Question: I can't figure how to place a path relative to its sibling path's bounding box. Imagine a box like a window and I want to put a close button to the top right corner of it. Here is the box and close button grouped together after transforming the window (scaling it 3x):
'''
<g id="group24">
<path id="path24" fill="#00aa00" stroke="#00ff00" stroke-width="4" stroke-miterlimit="10" d="M301,585.08v47h45.834l-0.134-21.8
l12.3-0.2l-1-239H253v216c0,0,22,0.2,22,0c0-41,26-31.357,26-31.357V585.08L301,585.08z" transform="matrix(3,0,0,3,-612,-1003.16)"></path>
<path id="close-button" fill="#B40000" d="M256,232c-13.255,0-24,10.745-24,24s10.745,24,24,24s24-10.745,24-24
S269.255,232,256,232z M265.102,270.277l-8.985-8.984l-8.985,8.985l-4.826-4.829l8.983-8.984l-8.984-8.984l4.829-4.826l8.983,8.982
l8.981-8.983l4.83,4.827l-8.983,8.983l8.984,8.983L265.102,270.277z"></path>
</g>
'''
I just append the button after transforming the box (animate callback) to the group24 group dynamically and close button appears like this:

And after when I get the bounding box of the path24 element in group and try to position the close button to the top right:
'''
var p = this.SvgButton.select("path");
var bbox = myBox.getBBox();
var coordString = (bbox.x2 - 10) + " " + (bbox.y);
p.transform("T" + coordString);
'''
the coordinates are always wrong. How can I position the close button to the top right corner of the lightgreen box?
<URL>
Note that scale animation doesn't work in jsfiddle and thats why the example in fiddle works.
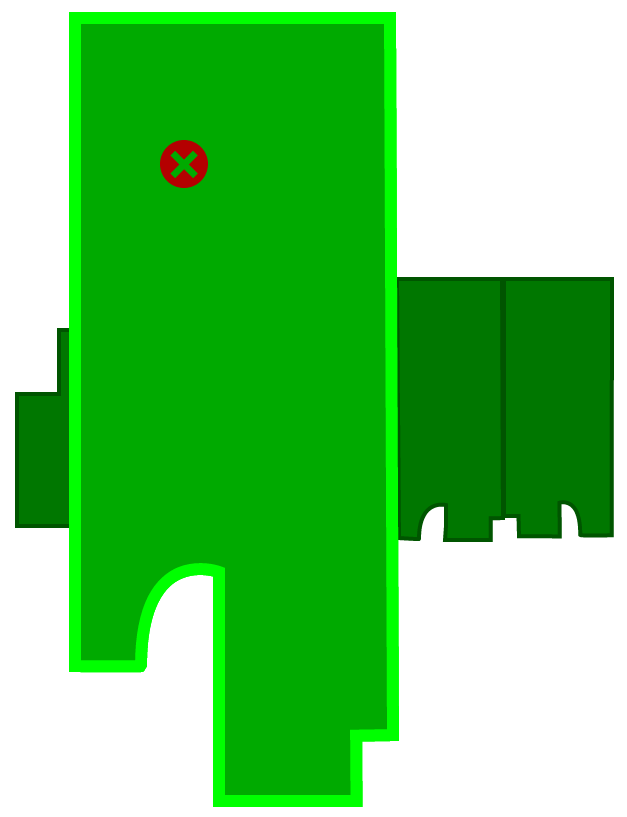
Answer: I've managed to solve the issue by adding a plugin to Snap.Svg which positions elements relative to other Snap objects' bounding boxes. It can be further worked on to provide more transformation types. If anyone's interested here is the code:
'''
Snap.plugin( function( Snap, Element, Paper, global ) {
Element.prototype.getCenter = function() {
var bbox = this.getBBox();
return {x: bbox.cx, y:bbox.cy};
};
Element.prototype.getSize = function() {
var bbox = this.getBBox();
return {w: bbox.width, h:bbox.height};
};
Element.prototype.getPos = function() {
var bbox = this.getBBox();
return {x: bbox.x, y:bbox.y};
};
Element.prototype.getTransformRelative = function(relativeObj, type, absolute, xadjust, yadjust) {
var movex = 0;
var movey = 0;
switch (type) {
case "center":
var c = relativeObj.getCenter();
var elpos = this.getPos();
var elsize = this.getSize();
var movex = c.x - (elsize.w / 2);
var movey = c.y - (elsize.h / 2);
movex = (elpos.x > movex ? 0 - (elpos.x - movex) : movex - elpos.x);
movey = (elpos.y > movey ? 0 - (elpos.y - movey) : movey - elpos.y);
break;
case "topleft":
var movepos = relativeObj.getPos();
var elpos = this.getPos();
movex = (elpos.x > movepos.x ? 0 - (elpos.x - movepos.x) : movepos.x - elpos.x);
movey = (elpos.y > movepos.y ? 0 - (elpos.y - movepos.y) : movepos.y - elpos.y);
break;
case "bottomleft":
var movepos = relativeObj.getBBox();
var elpos = this.getPos();
movex = (elpos.x > movepos.x ? 0 - (elpos.x - movepos.x) : movepos.x - elpos.x);
movey = (elpos.y > movepos.y2 ? 0 - (elpos.y - movepos.y2) : movepos.y2 - elpos.y);
break;
case "topright":
var movepos = relativeObj.getPos();
var rsize = relativeObj.getSize();
var elsize = this.getSize();
var elpos = this.getPos();
movex = (elpos.x > movepos.x ? 0 - (elpos.x - movepos.x) : movepos.x - elpos.x);
movey = (elpos.y > movepos.y ? 0 - (elpos.y - movepos.y) : movepos.y - elpos.y);
movex += rsize.w - elsize.w;
break;
case "bottomright":
var movepos = relativeObj.getBBox();
var rsize = relativeObj.getSize();
var elsize = this.getSize();
var elpos = this.getPos();
movex = (elpos.x > movepos.x2 ? 0 - (elpos.x - movepos.x2) : movepos.x2 - elpos.x);
movey = (elpos.y > movepos.y2 ? 0 - (elpos.y - movepos.y2) : movepos.y2 - elpos.y);
break;
case "topcenter":
var c = relativeObj.getCenter();
var rpos = relativeObj.getPos();
var elpos = this.getPos();
var elsize = this.getSize();
var movex = c.x - (elsize.w / 2);
movex = (elpos.x > movex ? 0 - (elpos.x - movex) : movex - elpos.x);
movey = (elpos.y > rpos.y ? 0 - (elpos.y - rpos.y) : rpos.y - elpos.y);
break;
case "bottomcenter":
var c = relativeObj.getCenter();
var rpos = relativeObj.getBBox();
var elpos = this.getPos();
var elsize = this.getSize();
var movex = c.x - (elsize.w / 2);
movex = (elpos.x > movex ? 0 - (elpos.x - movex) : movex - elpos.x);
movey = (elpos.y > rpos.y2 ? 0 - (elpos.y - rpos.y2) : rpos.y2 - elpos.y);
break;
case "leftcenter":
var c = relativeObj.getCenter();
var rpos = relativeObj.getPos();
var elpos = this.getPos();
var elsize = this.getSize();
var movey = c.y - (elsize.h / 2);
movex = (elpos.x > rpos.x ? 0 - (elpos.x - rpos.x) : rpos.x - elpos.x);
movey = (elpos.y > movey ? 0 - (elpos.y - movey) : movey - elpos.y);
break;
case "rightcenter":
var c = relativeObj.getCenter();
var rbox = relativeObj.getBBox();
var elpos = this.getPos();
var elsize = this.getSize();
var movey = c.y - (elsize.h / 2);
movex = (elpos.x > rbox.x2 ? 0 - (elpos.x - rbox.x2) : rbox.x2 - elpos.x);
movey = (elpos.y > movey ? 0 - (elpos.y - movey) : movey - elpos.y);
break;
default:
console.log("ERROR: Unknown transform type in getTransformRelative!");
break;
}
if (typeof(xadjust) === 'undefined') xadjust = 0;
if (typeof(yadjust) === 'undefined') yadjust = 0;
movex = movex + xadjust;
movey = movey + yadjust;
return (absolute ? "T"+movex+","+movey : "t"+movex+","+movey);
};
});
'''